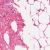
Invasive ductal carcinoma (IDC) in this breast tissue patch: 0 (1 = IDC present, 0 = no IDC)